Question: I wonder if there any way to make compiler's output in IntelliJ IDEA more verbose. IDEA automatically sets up compiler to 'ajc' from maven dependencies.

I assume that it can be not IntelliJ IDEA's problem. May be 'ajc' needs additional arguments ?
Thanks.
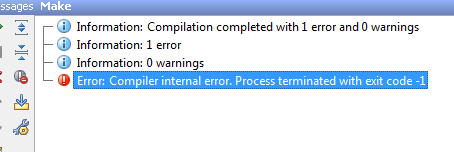
Answer: This message is rather from IDEA itself, not from Ajc.
AspectJ support in IDEA is still work-in-progress so it's better to use latest IDEA version (10.5 at the moment).
Please make sure that compiler is properly set up (File | Settings | Compiler | Java Compiler). Use "Test" button there.
Check IDEA logs for any related messages or exceptions.
If still no progress please file an issue to <URL>.